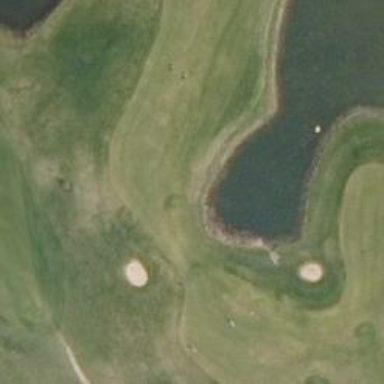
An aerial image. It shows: Golf hole.